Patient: sex M, age 42
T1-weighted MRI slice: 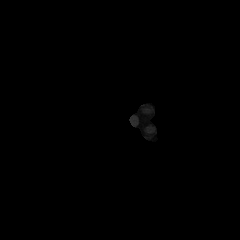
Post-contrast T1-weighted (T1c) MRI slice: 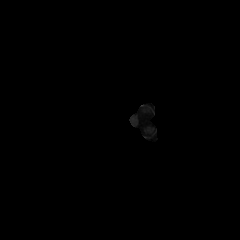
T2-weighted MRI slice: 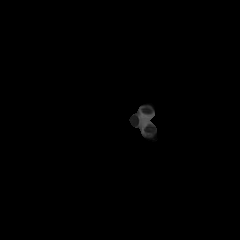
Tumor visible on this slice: no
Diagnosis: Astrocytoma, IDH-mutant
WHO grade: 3